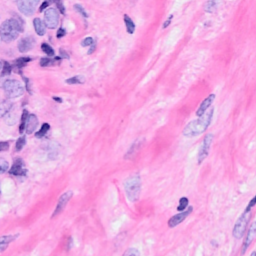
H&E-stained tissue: Breast